Question: I have placed a GridView in my XML layout file.
It is displayed as I wanted in the English (LTR) on both API 17-21
But when I witch the language to Arabic (RTL) the horizontalSpacing is ignored on API 17-19 but on API 21 it is displayed as I wanted.
The same behavior occurred on emulators and real Android devices.
XML code:
'''
<RelativeLayout xmlns:android="http://schemas.android.com/apk/res/android"
android:id="@+id/services_home_main_layout"
android:orientation="vertical"
android:layout_width="match_parent"
android:layout_height="match_parent">
<LinearLayout
android:id="@+id/services_home_contents"
android:orientation="vertical"
android:layout_width="match_parent"
android:layout_height="match_parent"
android:layout_alignParentTop="true"
android:layout_above="@+id/services_home_bottom_layout">
<GridView
android:id="@+id/services_home_services_gridview"
android:layout_width="match_parent"
android:layout_height="match_parent"
android:numColumns="3"
android:horizontalSpacing="4dp"
android:verticalSpacing="4dp"
android:layout_margin="4dp"
android:gravity="center"
android:choiceMode="singleChoice" />
</LinearLayout>
<LinearLayout
android:id="@id/services_home_bottom_layout"
android:orientation="vertical"
android:layout_width="match_parent"
android:layout_height="wrap_content"
android:layout_alignParentBottom="true" />
</RelativeLayout>
'''
XML code for items:
'''
<TextView xmlns:android="http://schemas.android.com/apk/res/android"
android:id="@+id/services_drawer_item_layout"
android:layout_width="match_parent"
android:layout_height="match_parent"
android:layout_weight="1"
android:gravity="center"
android:padding="4dp"
android:background="@color/Gray_CC"
android:drawableTop="@drawable/tall4"
android:text="@string/app_name" />
'''
Here is my screenshots of Arabic (RTL) UI:

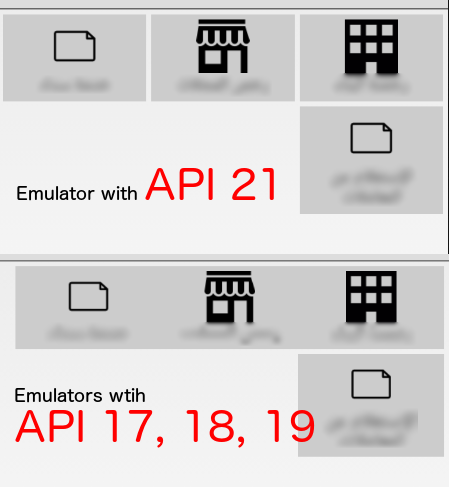
Answer: I had the same problem and i tried to solve it but it just doesn't work as expected. If you have RTL set in your manifest then set the layout direction of the GridView to LRT and rotateY by 180.
Here is a detailed explanation: <URL>